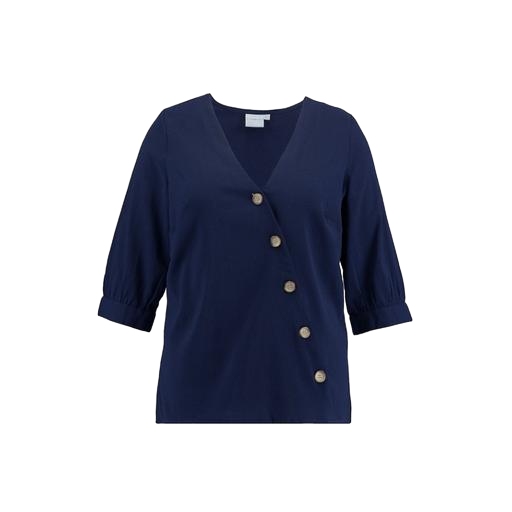
blue button-front top, buttoned shirt, blue plus size button, white background